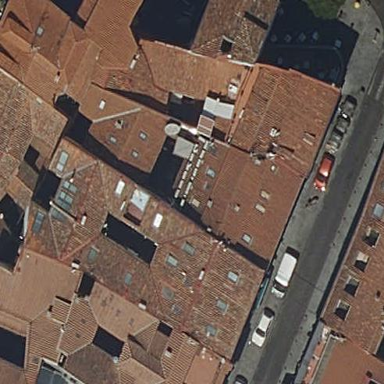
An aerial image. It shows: Building with brown roof and red exterior.